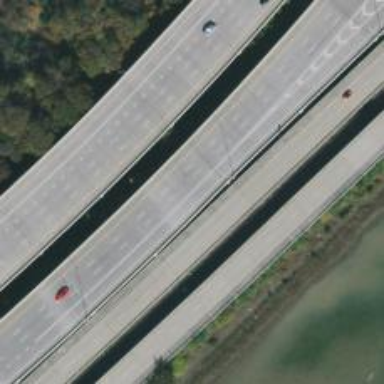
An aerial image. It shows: Motorway junction.